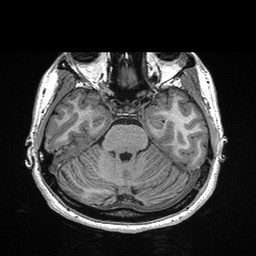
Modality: T1w
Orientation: coronal
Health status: healthy
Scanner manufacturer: siemens
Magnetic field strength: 3 T
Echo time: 0.00298 s